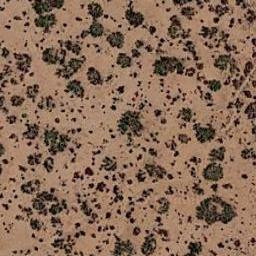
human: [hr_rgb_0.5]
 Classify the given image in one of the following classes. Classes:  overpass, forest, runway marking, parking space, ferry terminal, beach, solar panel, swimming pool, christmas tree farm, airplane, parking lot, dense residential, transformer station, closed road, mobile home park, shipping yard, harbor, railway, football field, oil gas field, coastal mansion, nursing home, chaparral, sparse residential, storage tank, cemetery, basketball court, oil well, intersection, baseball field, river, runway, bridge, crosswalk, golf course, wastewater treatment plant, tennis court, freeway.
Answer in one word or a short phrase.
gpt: chaparral